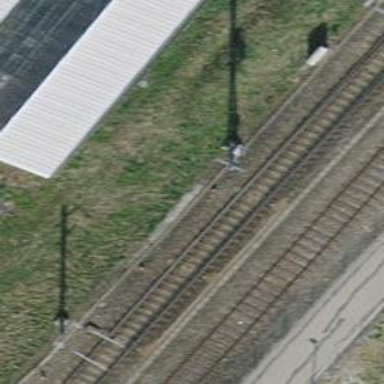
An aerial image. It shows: Railway switch.